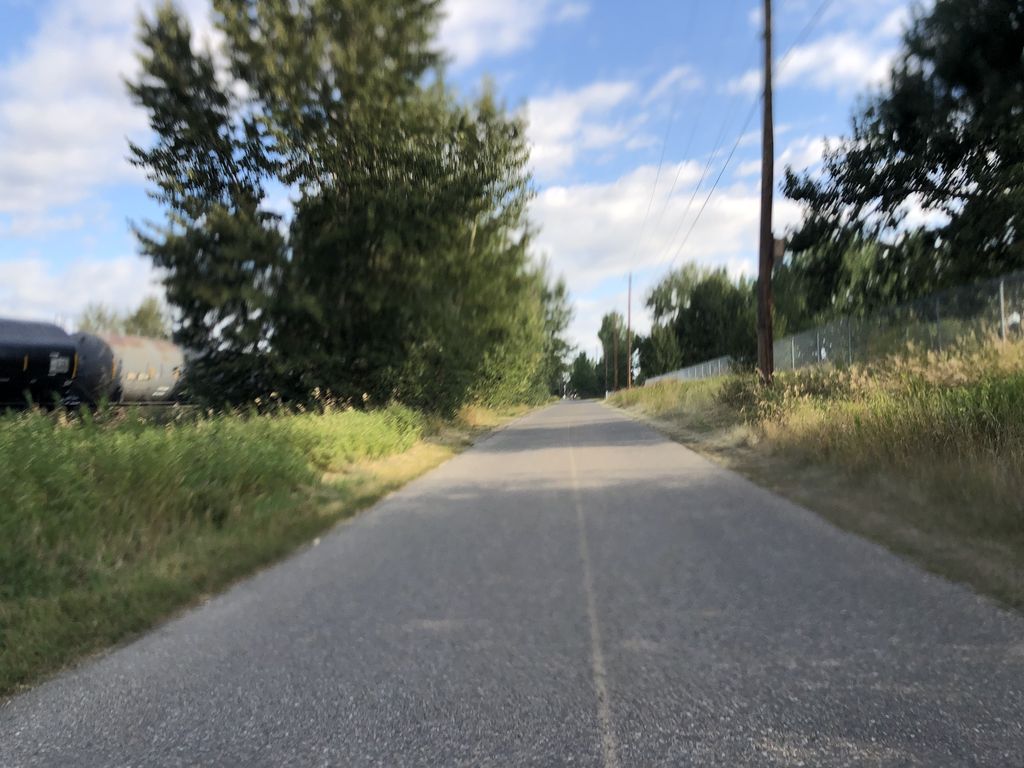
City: calgary